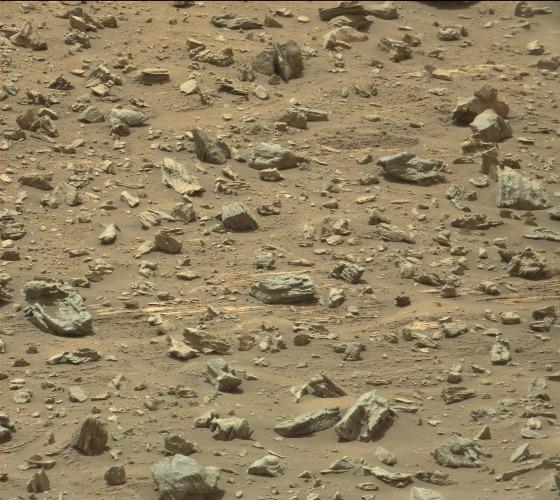
Terrain classes present: Bedrock, Gravel / Sand / Soil, Rock, Shadow